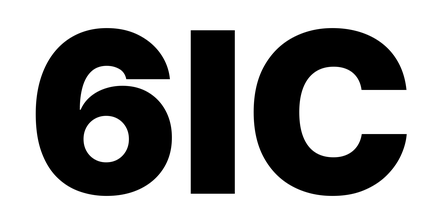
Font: Inter_Black